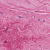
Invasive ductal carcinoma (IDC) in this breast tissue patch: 0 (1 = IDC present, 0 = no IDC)